Question: Apologies in advance for any mistakes as I'm very new to Node-Red. I'm trying to set up a simple HTTP server to update my ESP8266 node.
How it works is: the ESP8266 will send an HTTP request to a specific URL, and await a response of a binary folder. The binary file is stored in a folder locally on my Windows PC where the Node-Red is running. How can I setup a Node-Red flow that will do this?
This is my current setup but it doesn't work. When I request the URL through a web browser, it just downloads a folder with no file type.

These are the documentations for the ESP8266 <URL>. The documentation recommends to setup a PHP server with the following code. However, this code is a little more complex which helps check the version before updating with the right binary file which I plan to implement later on in Node-Red.
'''
header('Content-type: text/plain; charset=utf8', true);
function check_header($name, $value = false) {
if(!isset($_SERVER[$name])) {
return false;
}
if($value && $_SERVER[$name] != $value) {
return false;
}
return true;
}
function sendFile($path) {
header($_SERVER["SERVER_PROTOCOL"].' 200 OK', true, 200);
header('Content-Type: application/octet-stream', true);
header('Content-Disposition: attachment; filename='.basename($path));
header('Content-Length: '.filesize($path), true);
header('x-MD5: '.md5_file($path), true);
readfile($path);
}
if(!check_header('HTTP_USER_AGENT', 'ESP8266-http-Update')) {
header($_SERVER["SERVER_PROTOCOL"].' 403 Forbidden', true, 403);
echo "only for ESP8266 updater!
";
exit();
}
if(
!check_header('HTTP_X_ESP8266_STA_MAC') ||
!check_header('HTTP_X_ESP8266_AP_MAC') ||
!check_header('HTTP_X_ESP8266_FREE_SPACE') ||
!check_header('HTTP_X_ESP8266_SKETCH_SIZE') ||
!check_header('HTTP_X_ESP8266_CHIP_SIZE') ||
!check_header('HTTP_X_ESP8266_SDK_VERSION') ||
!check_header('HTTP_X_ESP8266_VERSION')
) {
header($_SERVER["SERVER_PROTOCOL"].' 403 Forbidden', true, 403);
echo "only for ESP8266 updater! (header)
";
exit();
}
$db = array(
"18:FE:AA:AA:AA:AA" => "DOOR-7-g14f53a19",
"18:FE:AA:AA:AA:BB" => "TEMP-1.0.0"
);
if(isset($db[$_SERVER['HTTP_X_ESP8266_STA_MAC']])) {
if($db[$_SERVER['HTTP_X_ESP8266_STA_MAC']] !=
$_SERVER['HTTP_X_ESP8266_VERSION']) ) {
sendFile("./bin/".$db[$_SERVER['HTTP_X_ESP8266_STA_MAC']]."bin");
} else {
header($_SERVER["SERVER_PROTOCOL"].' 304 Not Modified', true, 304);
}
exit();
}
header($_SERVER["SERVER_PROTOCOL"].' 500 no version for ESP MAC', true,
500);
'''
Any help will be much appreciated. Thank you.
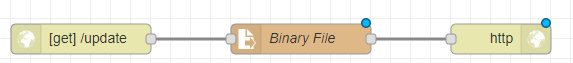
Answer: First things first. Let's try to understand why your flow does not work and try to have it fixed.
There is a flow in Node-RED library that performs exactly what you want to achieve. If you have not tried yet please do it asap.
Link: <URL>
Second point to consider: When we want to serve local content we need to set up an http static path in Node-RED configuration file called: settings.js
You have to open this file, find the line that start with 'httpStatic:', modify it to your fit your setup and leave it uncommented. Here is how my setup looks like (don't simply copy and paste, you need to configure your directory here).
'''
// following property can be used to identify a directory of static content
// that should be served at http://localhost:1880/.
//httpStatic: '/home/nol/node-red-static/',
httpStatic: "C://Users/OCM/.node-red/static",
'''
Be careful when selecting the file to edit. According to the words of the experts:
"Most often, when your changes to the settings file are not taking effect, it means you have edited the wrong file. There is one delivered with the installed code, which is then copied into your user directory (typically ~/.node-red). Rickus"
Finally, don't forget to copy your binary file to this static directory.
After checking all those points it is likely that the outcome of your flow will be the binary file and this can be checked by adding a debug node (configured to display complete msg object) right after the file in node. If you see a buffer in your msg.payload it means that your flow is serving the binary file.
<URL>
EDIT: Searching Node-RED library I see that there is already an example flow that is compliant with ESP8266httpUpdate HTTP requests.
Link: <URL>